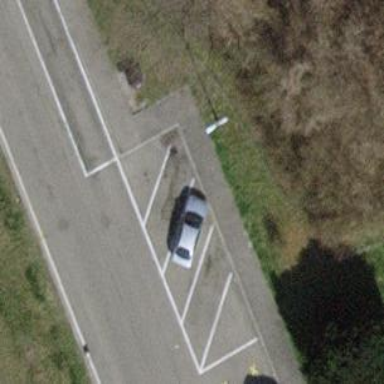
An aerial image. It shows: Charging station.